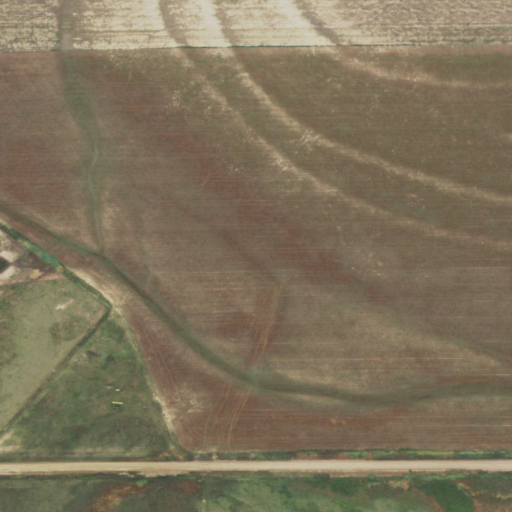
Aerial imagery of valley in Kansas named Headquarters Draw containing cultivated crops, grassland, open development, and pasture